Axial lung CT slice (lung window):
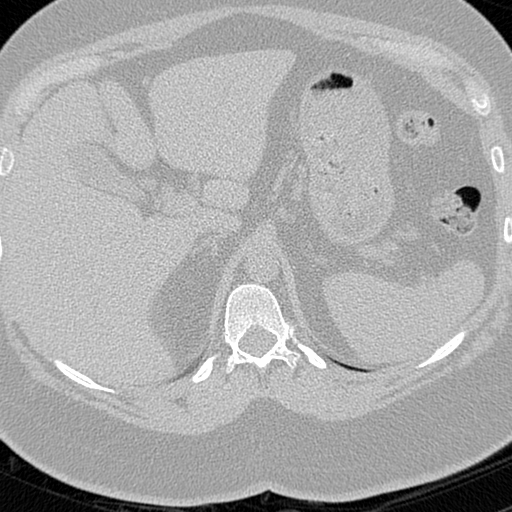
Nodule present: no